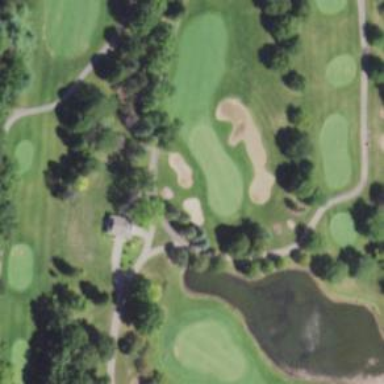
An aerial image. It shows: Service road designated as golf cart path.